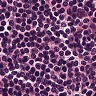
Metastatic tissue present: no